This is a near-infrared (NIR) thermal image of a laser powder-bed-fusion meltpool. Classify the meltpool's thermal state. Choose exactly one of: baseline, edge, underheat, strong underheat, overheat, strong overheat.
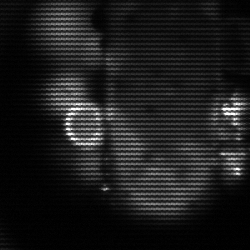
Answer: strong underheat